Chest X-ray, PA view. Patient: 49 years old, sex F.
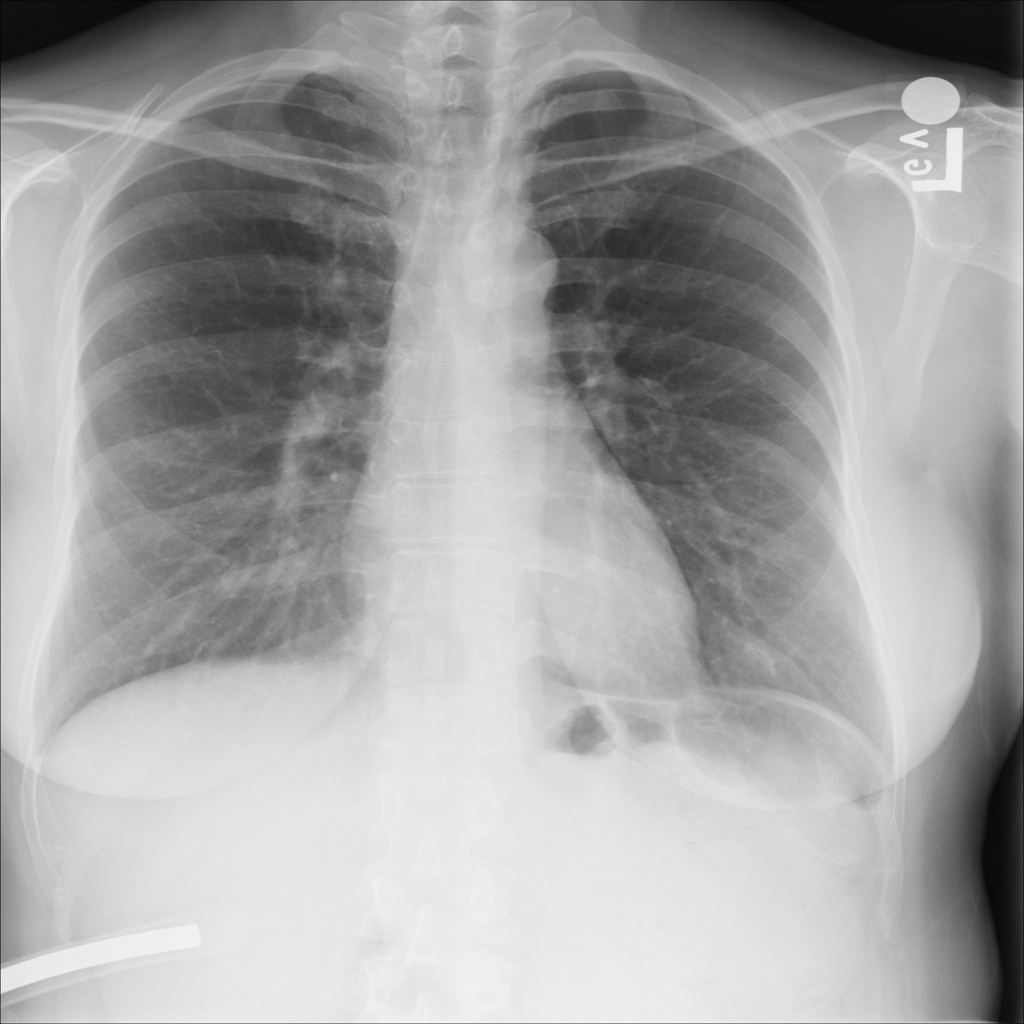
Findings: No Finding